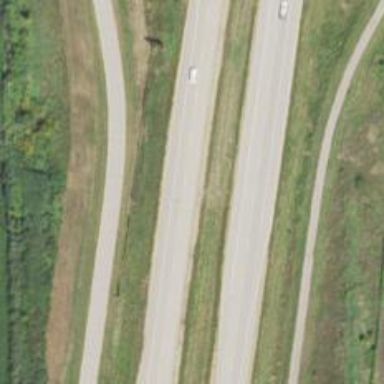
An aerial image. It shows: Trunk motorroad.